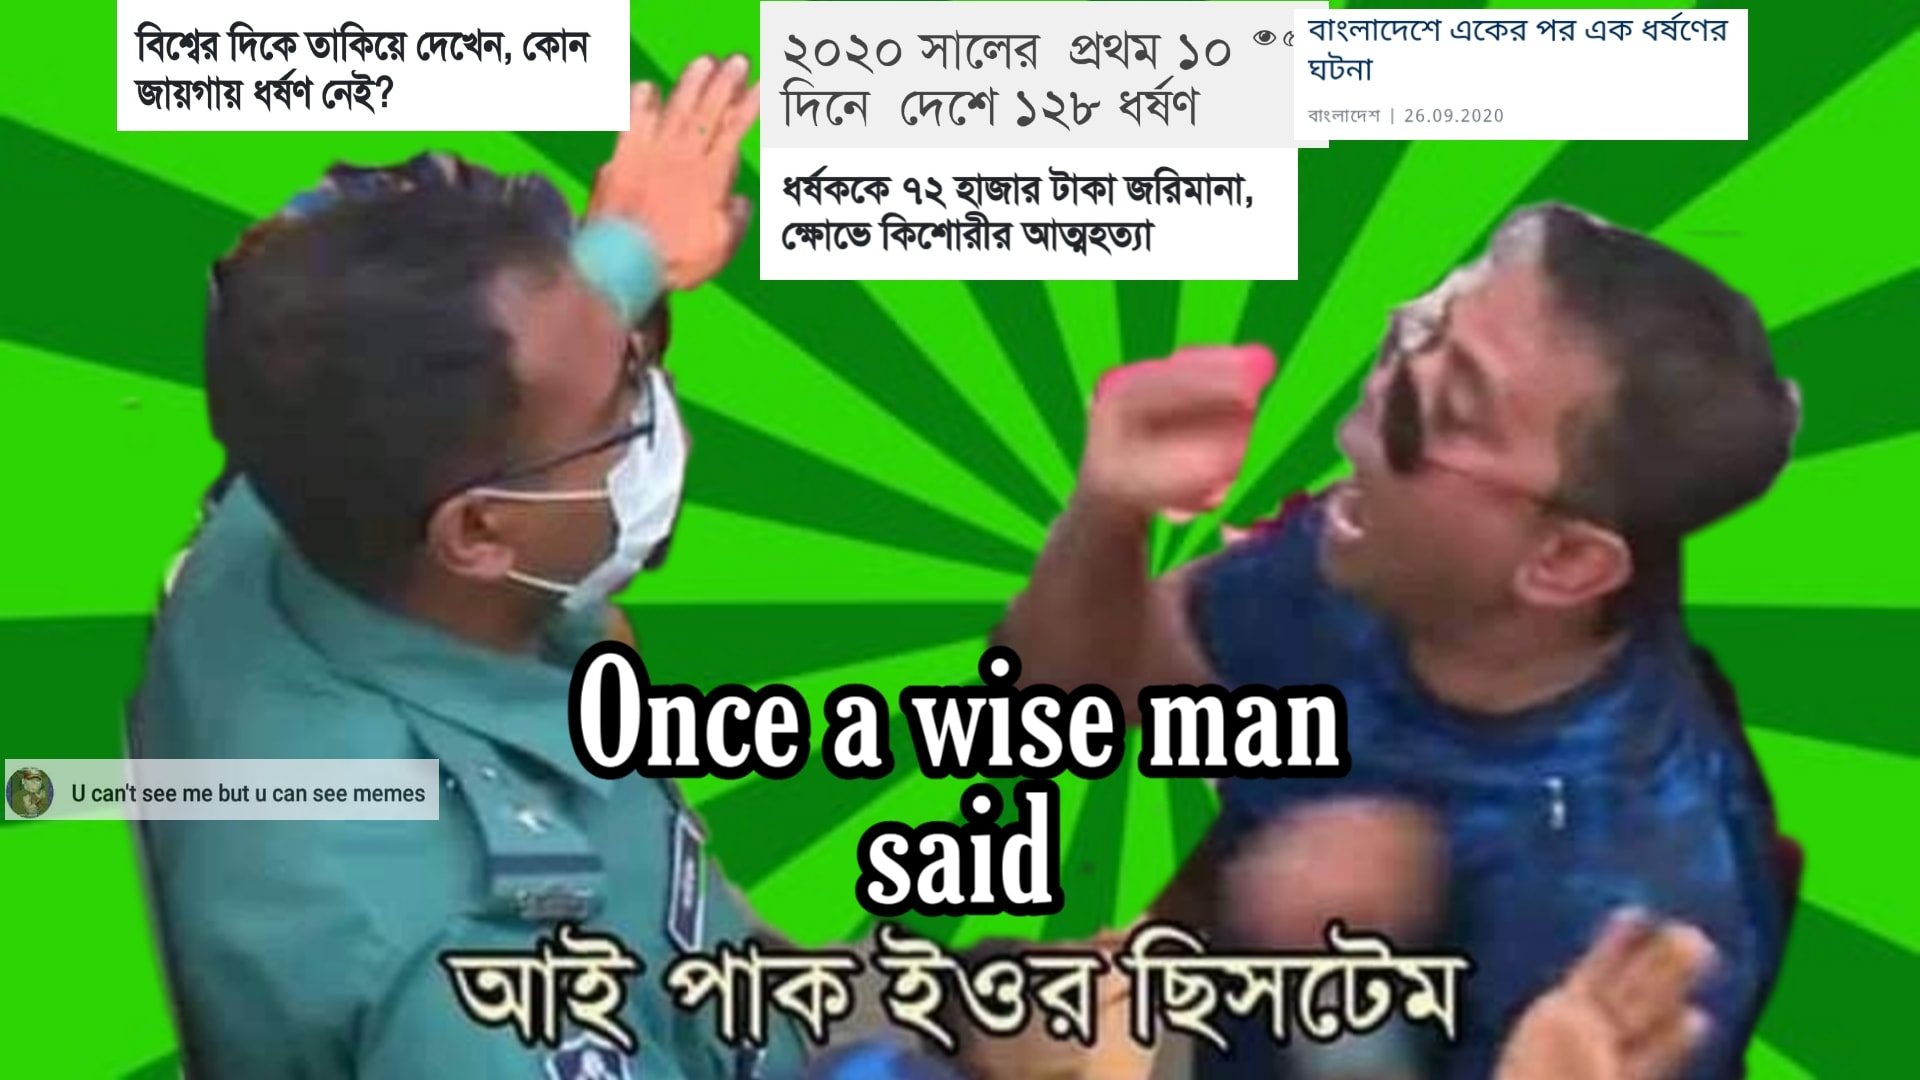
Caption: বিশ্বের দিকে তাকিয়ে দেখেন , কোন জায়গায় ধর্ষণ নেই ?      ২০২০ সালের প্রথম ১০ দিনে দেশে ১২৮ ধর্ষণ   ধর্ষককে ৭২ হাজার টাকা জরিমানা , ক্ষোভে কিশোরীর আত্নহত্যা      বাংলাদেশে একের পর এক ধর্ষণের ঘটনা         Once a wise man said    আই পাক ইওর সিস্টেম
Label: hate